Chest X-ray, PA view. Patient: 51 years old, sex M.
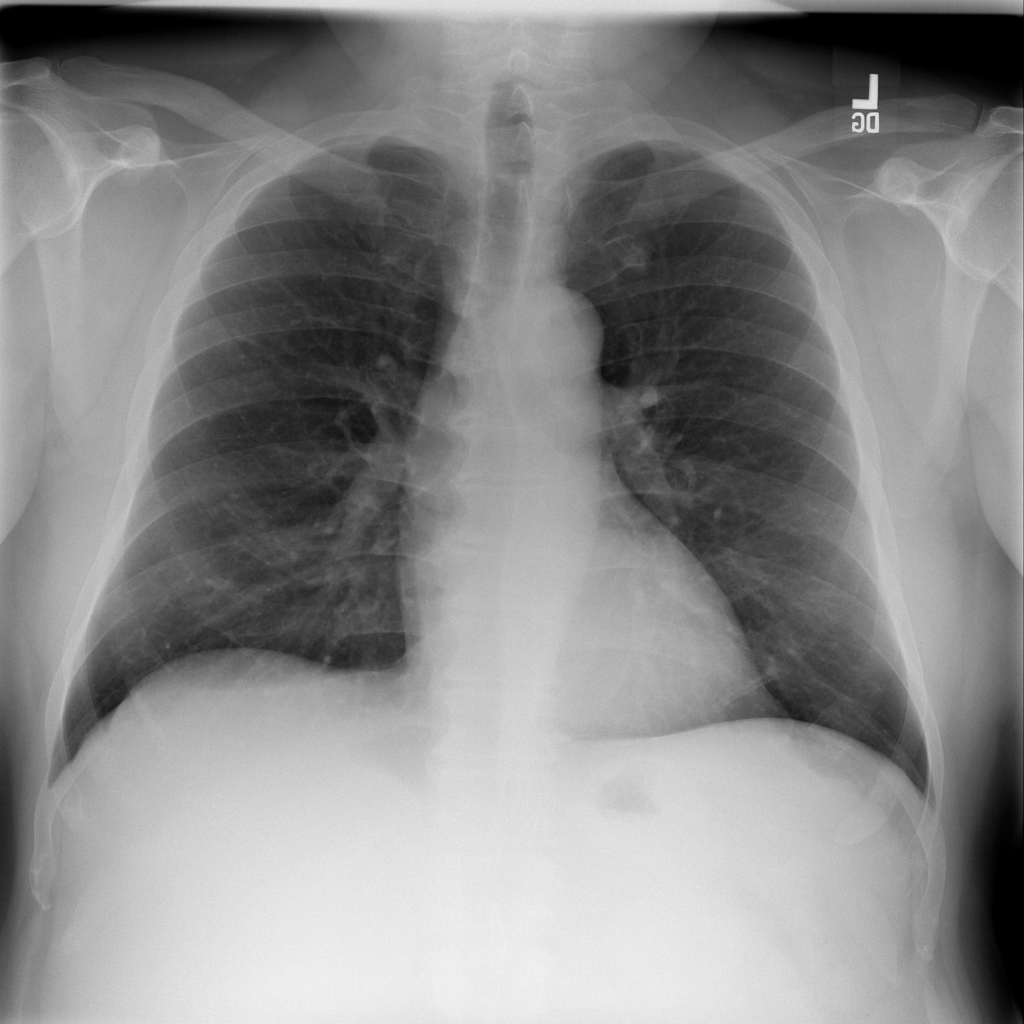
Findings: No Finding